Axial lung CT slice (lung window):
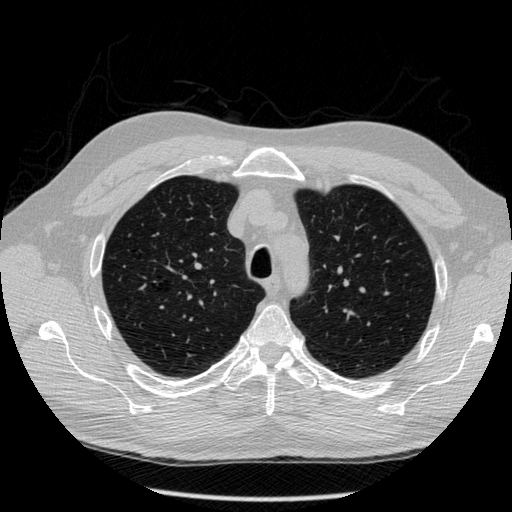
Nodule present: no